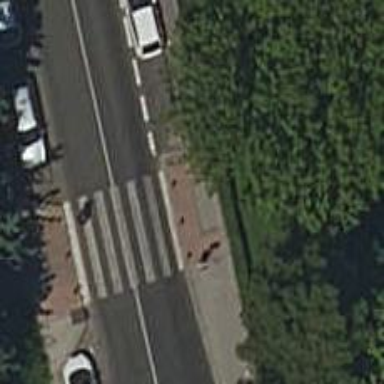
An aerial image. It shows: Bollard.